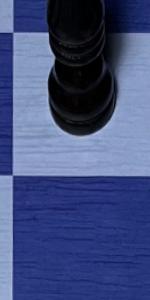
Label: Empty